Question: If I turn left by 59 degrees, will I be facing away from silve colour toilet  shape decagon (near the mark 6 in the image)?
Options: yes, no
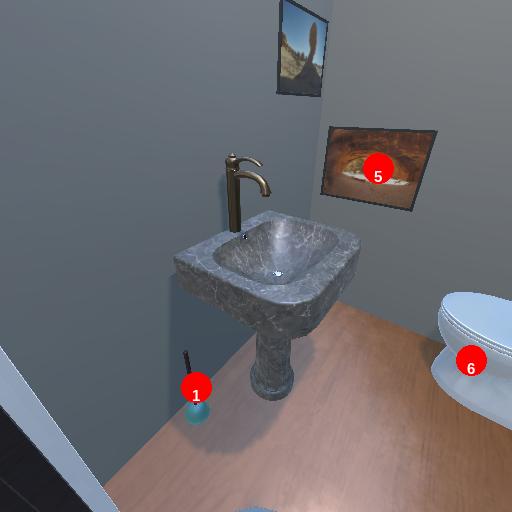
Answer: yes